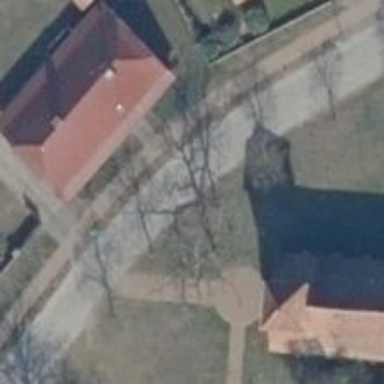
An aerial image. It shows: Detached building with half-hipped roof shape.